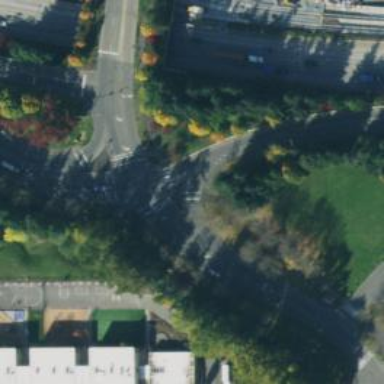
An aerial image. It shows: Marked asphalt cycleway crossing.